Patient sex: F
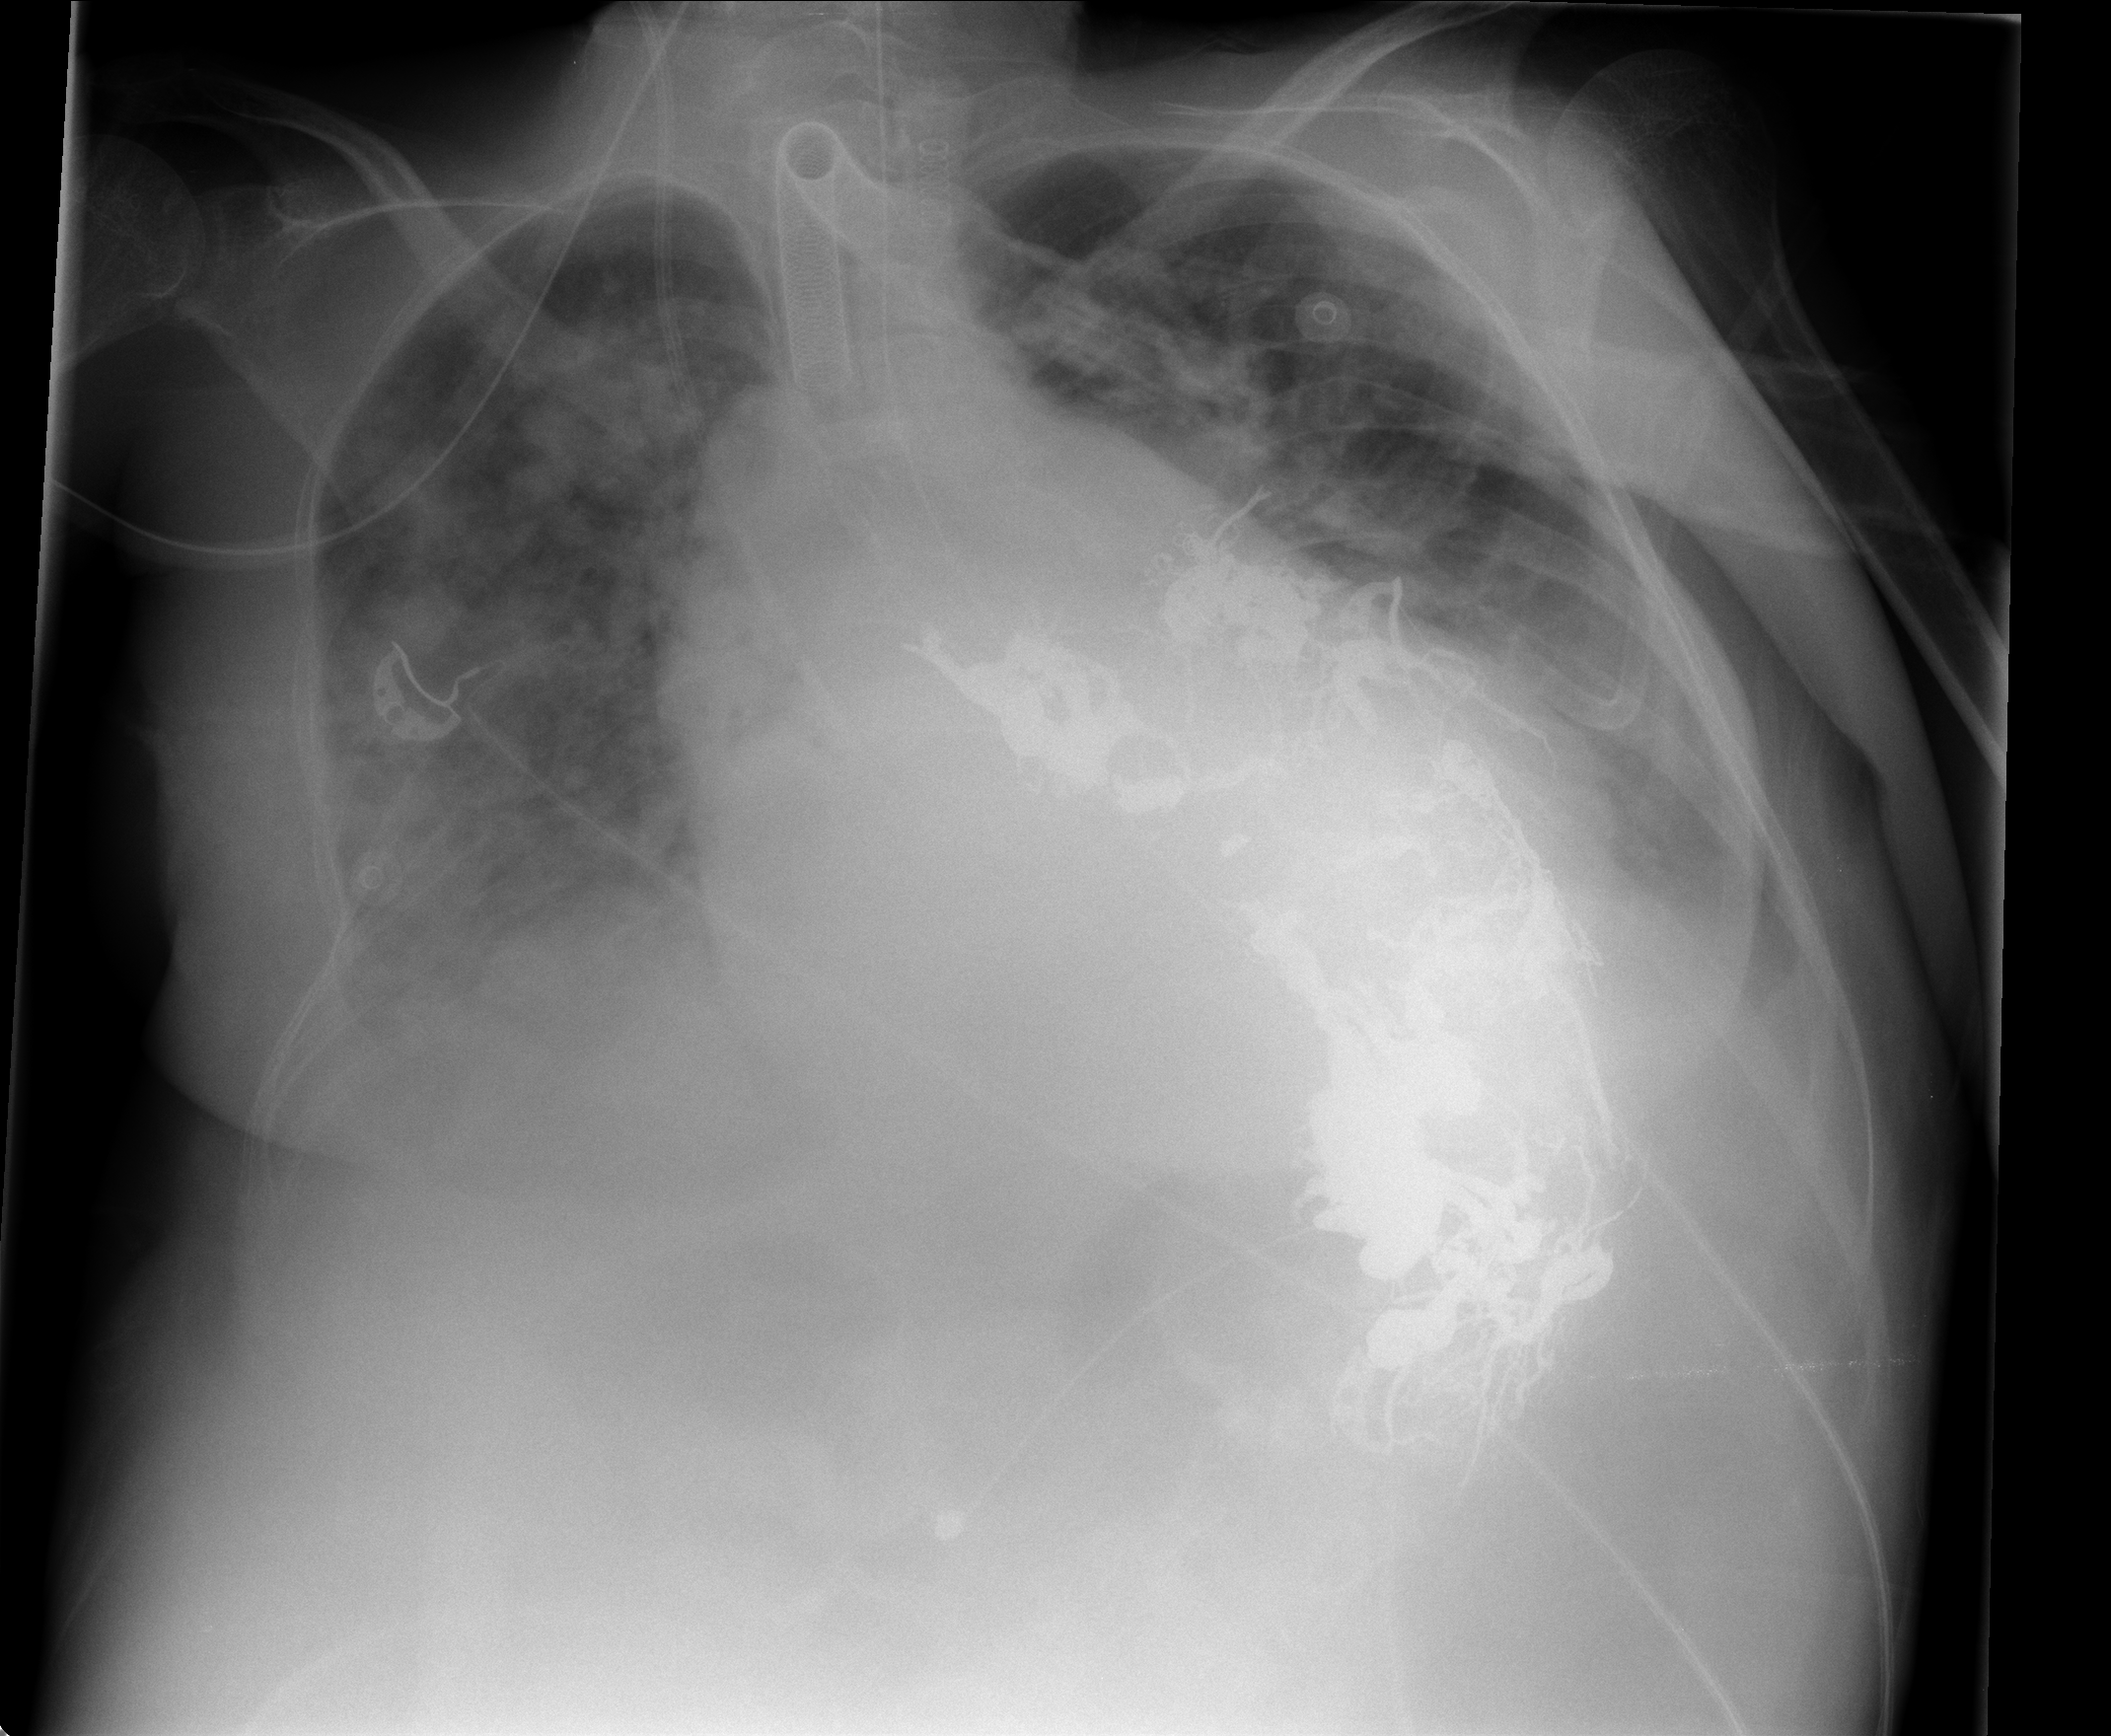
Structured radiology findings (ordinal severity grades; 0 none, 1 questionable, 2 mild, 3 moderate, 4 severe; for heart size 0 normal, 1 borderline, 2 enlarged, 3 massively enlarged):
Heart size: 0
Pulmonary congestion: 0
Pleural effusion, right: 1
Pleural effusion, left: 1
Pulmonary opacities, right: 3
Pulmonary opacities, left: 3
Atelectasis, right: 0
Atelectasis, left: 0